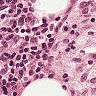
Metastatic tissue present: no